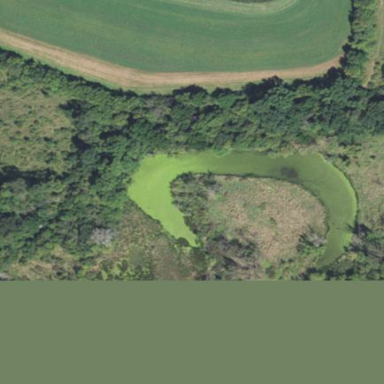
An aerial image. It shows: Serene pond surrounded by nature.